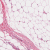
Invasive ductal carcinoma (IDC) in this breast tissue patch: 0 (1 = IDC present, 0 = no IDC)